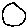
Label: circle